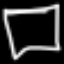
Label: square